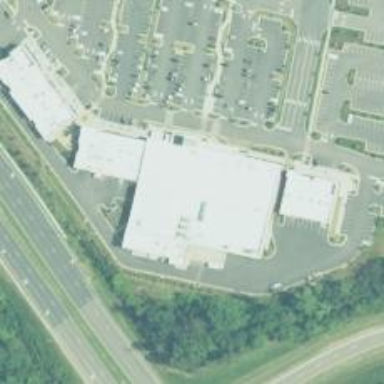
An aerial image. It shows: Supermarket.